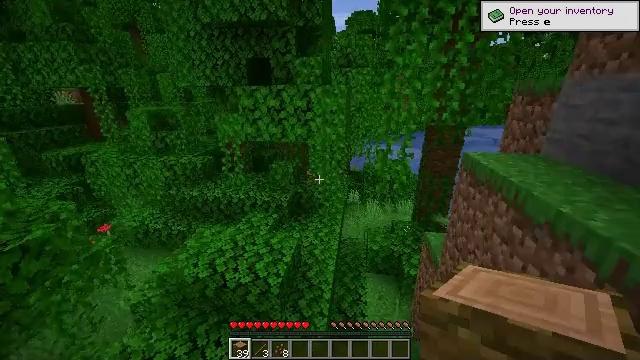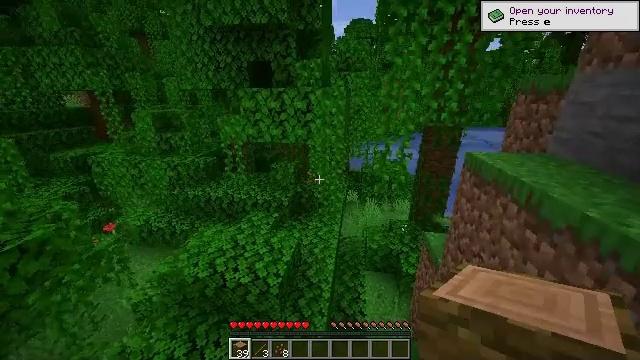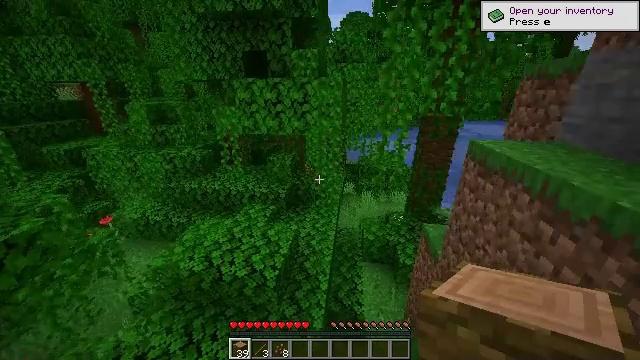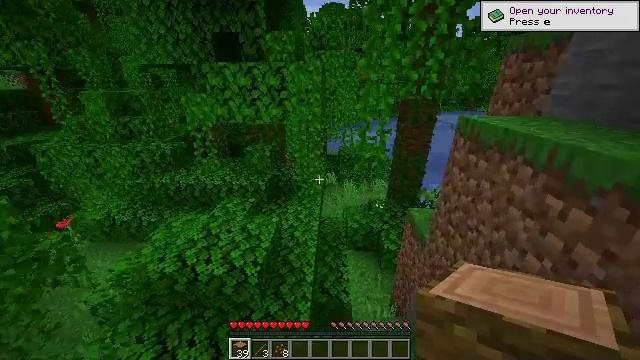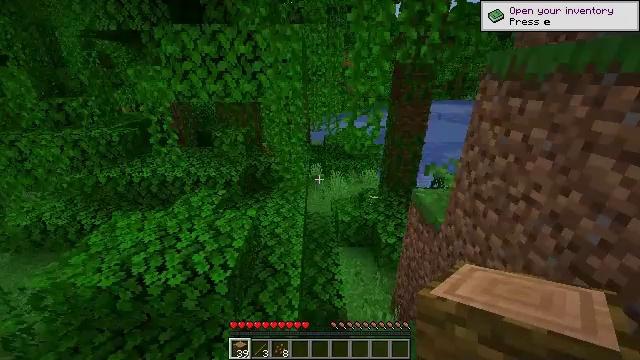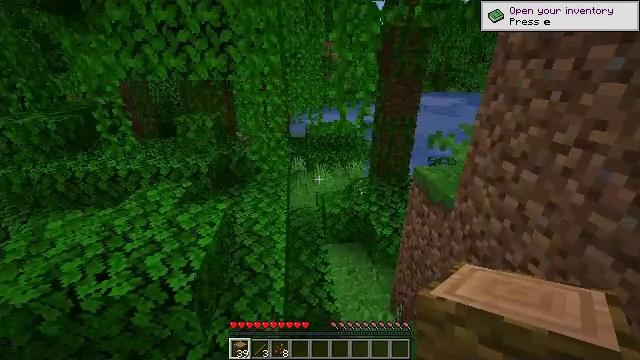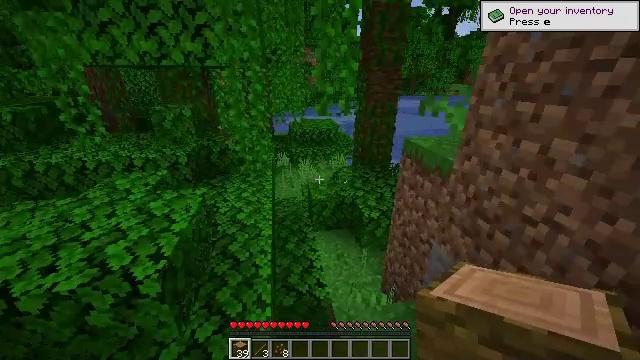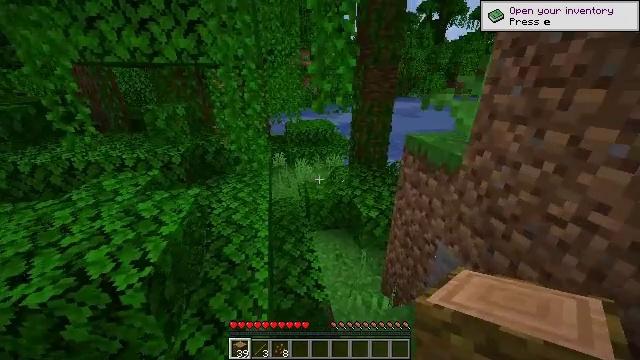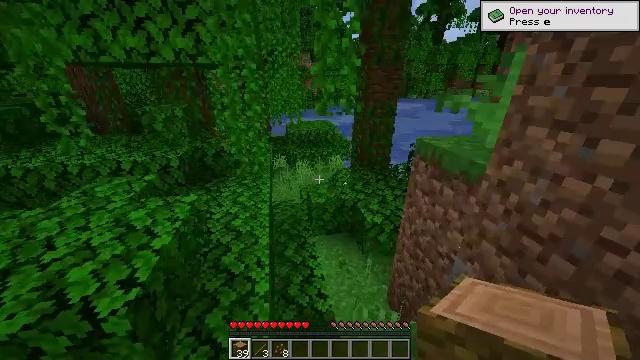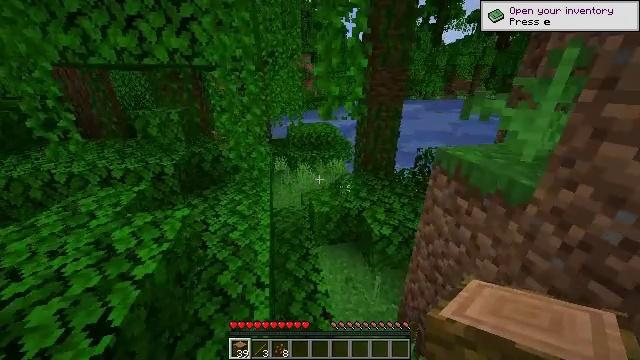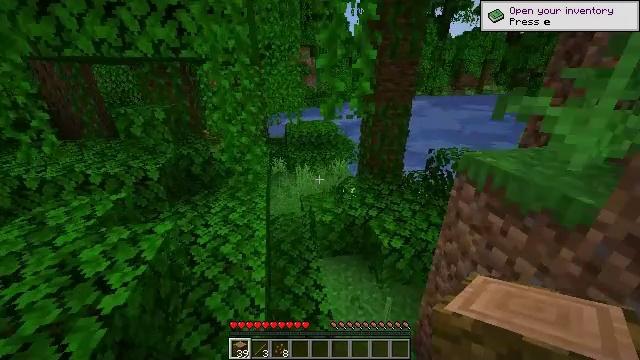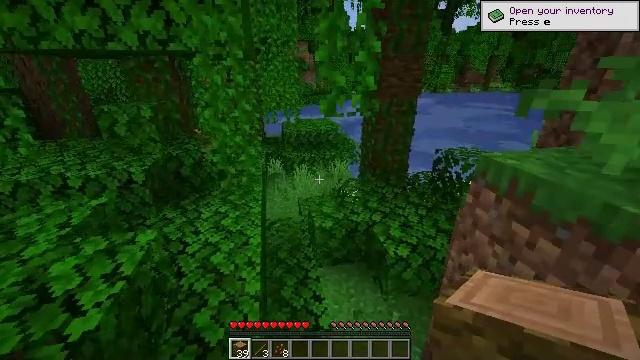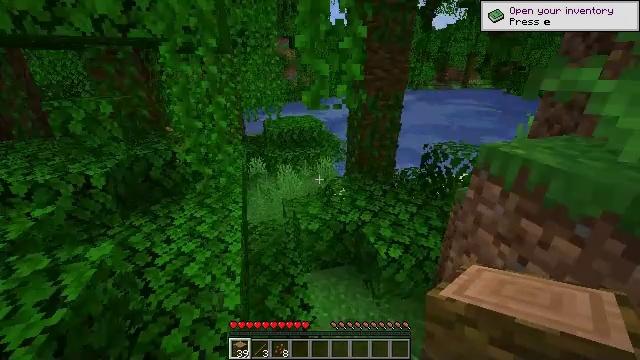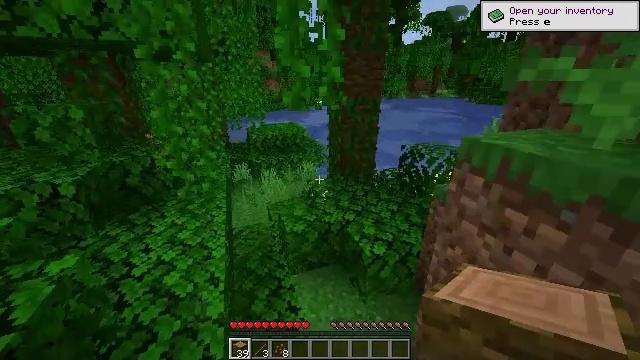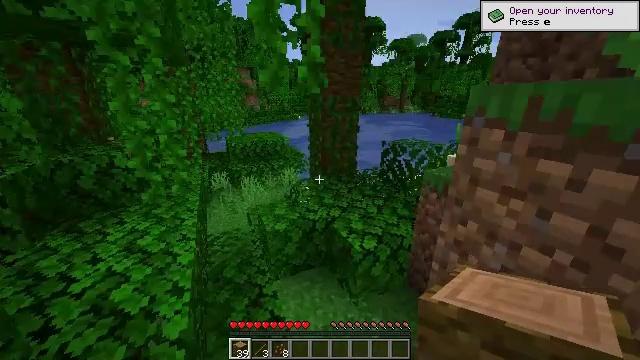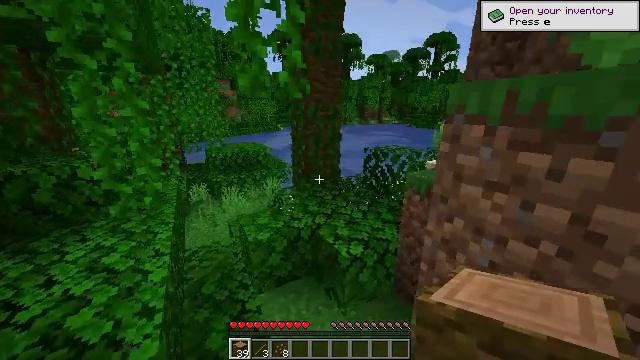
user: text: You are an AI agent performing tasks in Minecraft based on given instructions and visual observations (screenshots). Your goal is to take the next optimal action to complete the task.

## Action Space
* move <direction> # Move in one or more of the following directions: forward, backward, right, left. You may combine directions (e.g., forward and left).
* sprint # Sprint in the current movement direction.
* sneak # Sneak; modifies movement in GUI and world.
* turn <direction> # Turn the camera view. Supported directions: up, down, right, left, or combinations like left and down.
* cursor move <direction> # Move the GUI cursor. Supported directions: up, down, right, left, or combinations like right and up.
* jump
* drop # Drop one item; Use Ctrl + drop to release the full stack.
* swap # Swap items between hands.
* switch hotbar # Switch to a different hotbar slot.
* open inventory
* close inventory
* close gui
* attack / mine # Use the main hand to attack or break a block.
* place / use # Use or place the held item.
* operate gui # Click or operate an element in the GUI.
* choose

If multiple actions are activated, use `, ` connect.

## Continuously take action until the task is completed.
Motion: motion action
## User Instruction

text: Create jungle planks from jungle logs.
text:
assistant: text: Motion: move forward
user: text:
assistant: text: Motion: move forward, turn down
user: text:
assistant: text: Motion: move forward, turn right and down
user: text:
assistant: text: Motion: move forward, turn right
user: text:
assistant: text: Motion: move forward, turn right
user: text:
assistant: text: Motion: move forward, sprint, turn right
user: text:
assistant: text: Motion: move forward, sprint, turn right
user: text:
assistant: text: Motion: move forward, sprint
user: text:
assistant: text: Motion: move forward, sprint
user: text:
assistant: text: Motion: move forward
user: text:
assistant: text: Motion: move forward
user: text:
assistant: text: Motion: move forward, sprint, turn right
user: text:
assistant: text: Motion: move forward, sprint, turn right and up
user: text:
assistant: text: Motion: move forward, sprint, turn right and up
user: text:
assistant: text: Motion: move forward, turn right and up
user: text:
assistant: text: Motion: move forward, turn right and up
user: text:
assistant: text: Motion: move forward, turn right and up
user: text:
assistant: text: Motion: move forward, sprint, turn right
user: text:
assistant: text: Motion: move forward, sprint, turn right
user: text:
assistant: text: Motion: move forward, sprint, turn right
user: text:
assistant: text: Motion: move forward
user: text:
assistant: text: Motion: move forward
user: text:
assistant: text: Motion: move forward
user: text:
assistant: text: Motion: move forward, turn left
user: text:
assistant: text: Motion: turn right
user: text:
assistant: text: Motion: turn right and up
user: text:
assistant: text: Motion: turn right and up
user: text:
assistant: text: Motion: turn right and up
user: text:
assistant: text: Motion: turn right and up
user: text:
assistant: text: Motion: no_op